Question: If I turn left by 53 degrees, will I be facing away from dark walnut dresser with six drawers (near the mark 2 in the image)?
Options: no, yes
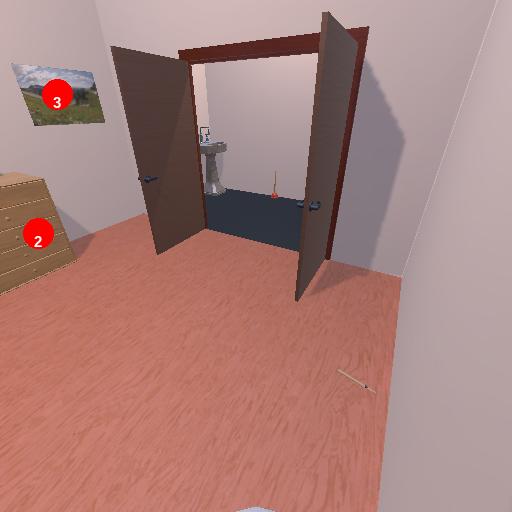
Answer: no